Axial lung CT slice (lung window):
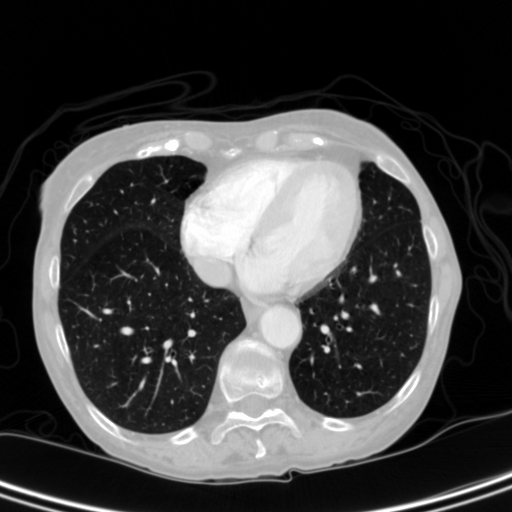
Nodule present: no